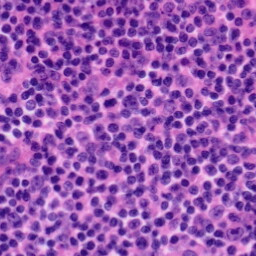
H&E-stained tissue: Tonsil